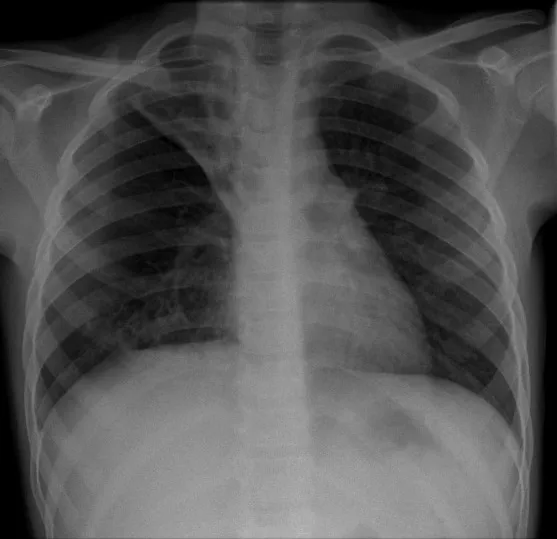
CXR of child from referral hospital showing minimal increased changes from CXR taken 4 months ago.
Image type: radiology (x_ray)